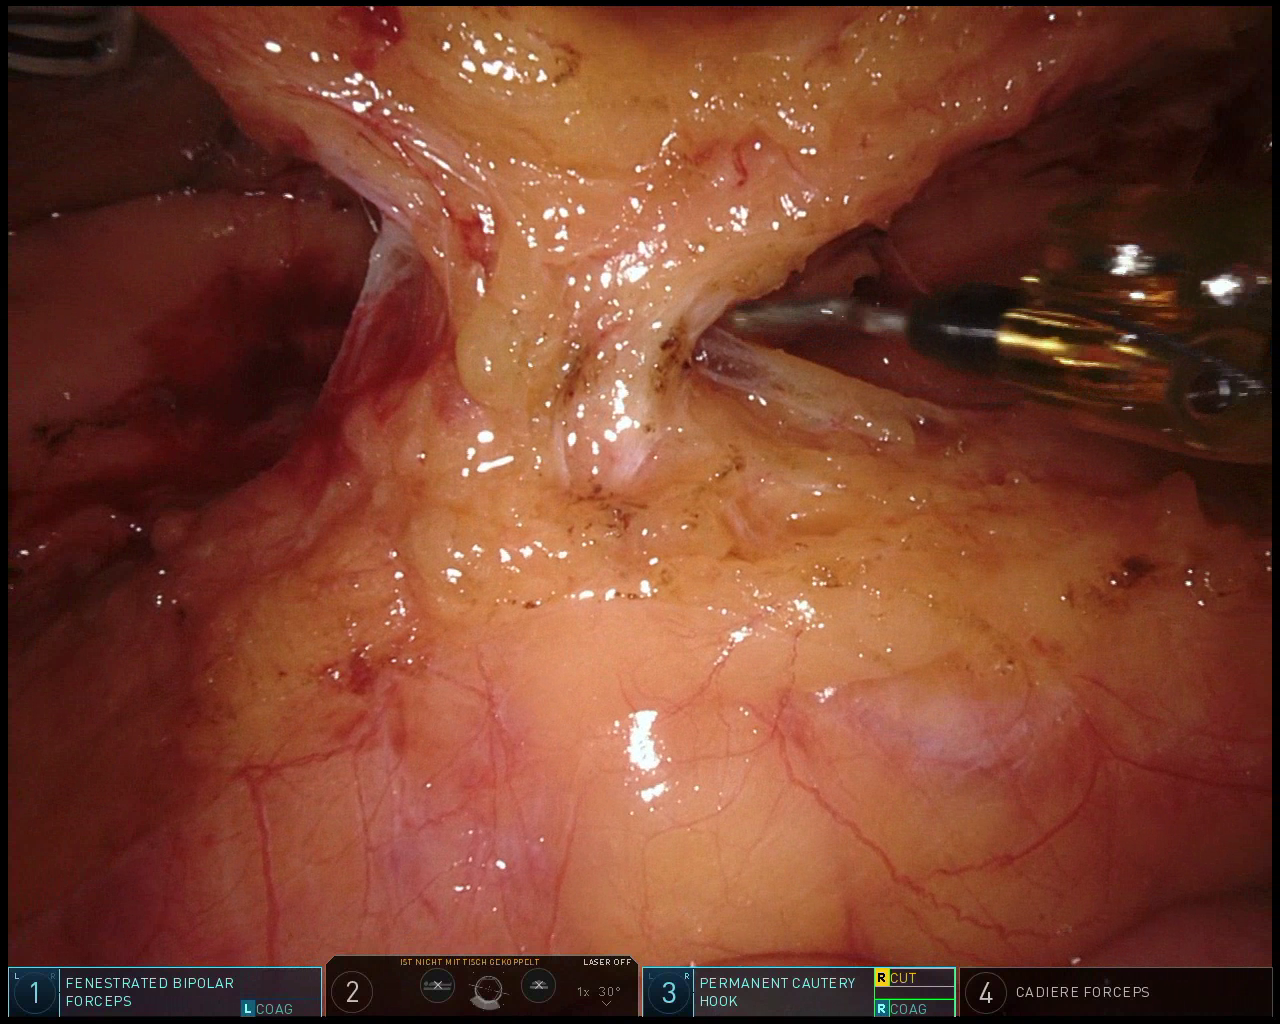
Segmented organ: inferior_mesenteric_artery
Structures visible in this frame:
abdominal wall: no
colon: no
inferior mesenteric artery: yes
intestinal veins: no
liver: no
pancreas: no
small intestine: yes
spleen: no
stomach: no
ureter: no
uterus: no
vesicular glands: no